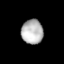
Tissue: lung
Cell type: Epithelial cells
Senescence score: 0.5594
Nuclear area (px): 517
Mean DAPI intensity: 182.783